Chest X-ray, PA view. Patient: 35 years old, sex F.
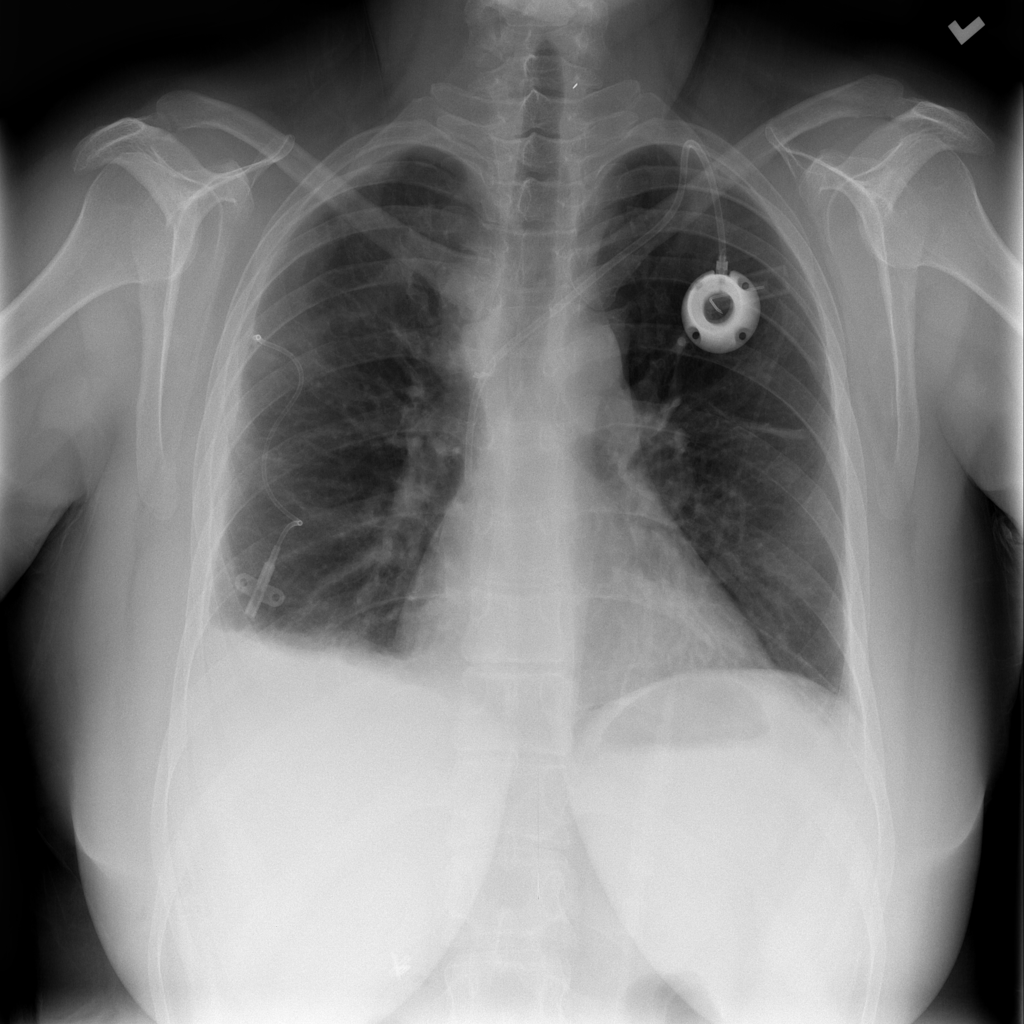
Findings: No Finding